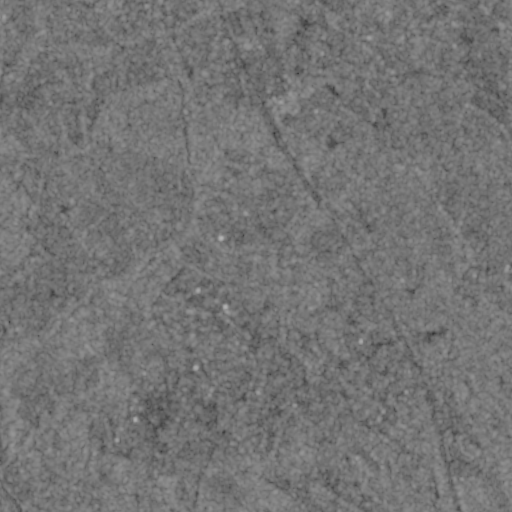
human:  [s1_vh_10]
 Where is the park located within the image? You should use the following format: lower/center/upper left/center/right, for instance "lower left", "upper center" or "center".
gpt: The park is located in the upper center of the image.
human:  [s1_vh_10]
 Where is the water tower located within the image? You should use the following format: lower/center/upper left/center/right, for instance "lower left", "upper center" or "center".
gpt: The water tower is located in the center of the image.
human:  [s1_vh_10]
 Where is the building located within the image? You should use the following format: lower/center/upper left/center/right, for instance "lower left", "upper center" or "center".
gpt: The building is located in the upper right of the image.
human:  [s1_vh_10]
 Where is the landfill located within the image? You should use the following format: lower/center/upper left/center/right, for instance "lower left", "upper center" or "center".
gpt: There is no landfill in the image.

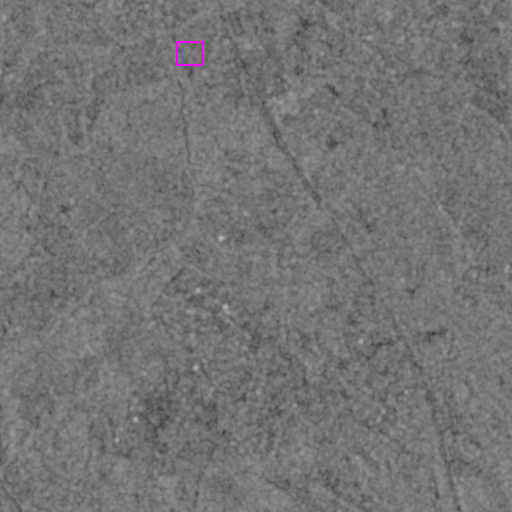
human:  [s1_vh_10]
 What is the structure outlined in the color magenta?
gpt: The structure outlined in magenta is a park.
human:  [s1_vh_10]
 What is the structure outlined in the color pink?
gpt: There is no pink outline.